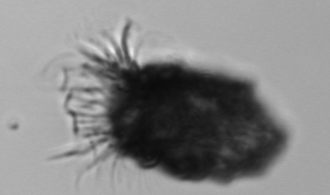
Label: Stenosemella_pacifica